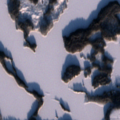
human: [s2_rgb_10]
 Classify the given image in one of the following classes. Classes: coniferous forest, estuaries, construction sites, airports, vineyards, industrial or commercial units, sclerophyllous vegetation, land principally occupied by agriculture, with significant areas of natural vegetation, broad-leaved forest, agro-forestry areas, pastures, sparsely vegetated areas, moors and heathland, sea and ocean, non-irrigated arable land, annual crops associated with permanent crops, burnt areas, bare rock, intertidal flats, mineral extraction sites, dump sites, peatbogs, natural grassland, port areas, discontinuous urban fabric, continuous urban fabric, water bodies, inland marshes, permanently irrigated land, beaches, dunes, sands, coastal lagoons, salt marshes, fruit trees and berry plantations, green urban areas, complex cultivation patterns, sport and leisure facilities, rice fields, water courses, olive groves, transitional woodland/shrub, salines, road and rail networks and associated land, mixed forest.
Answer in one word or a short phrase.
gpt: coniferous forest, transitional woodland/shrub, water bodies